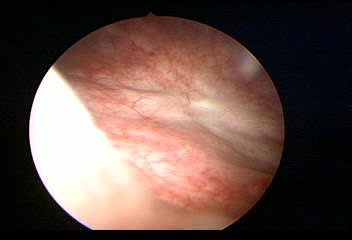
Modality: WLC
Class: Normal mucosa
Bladder cancer association: No